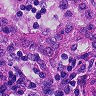
Metastatic tissue present: yes